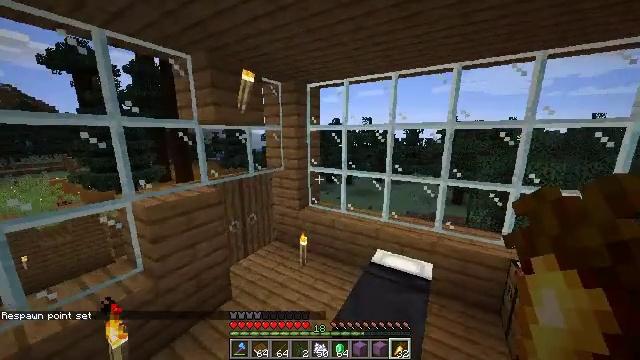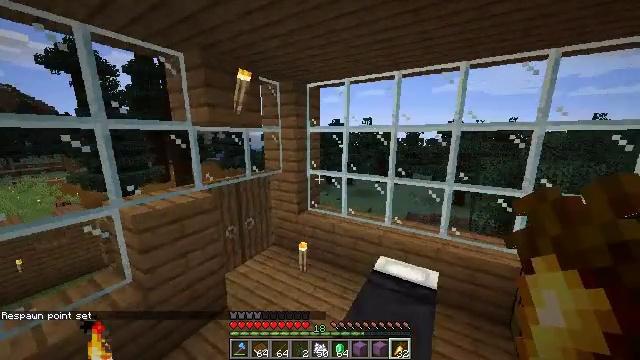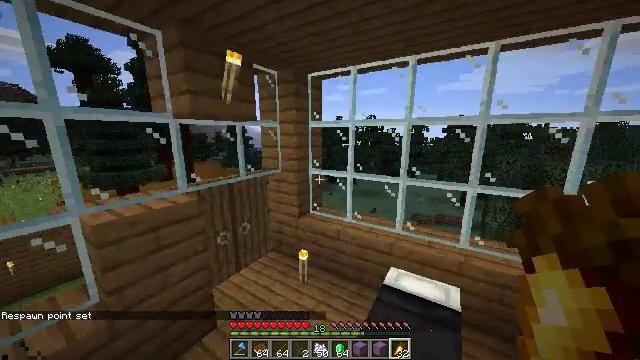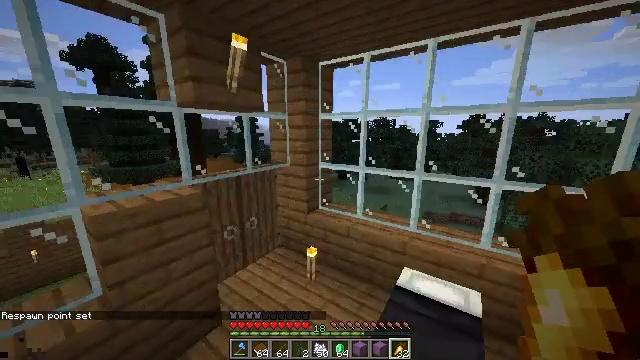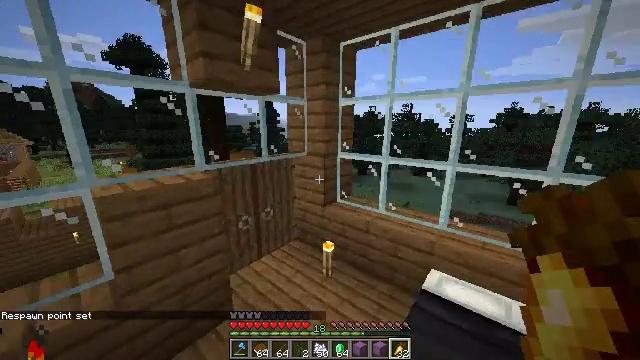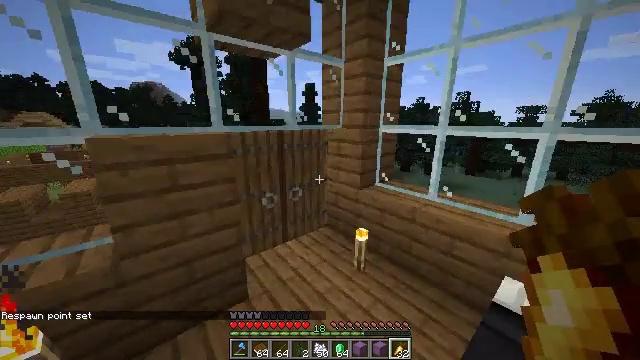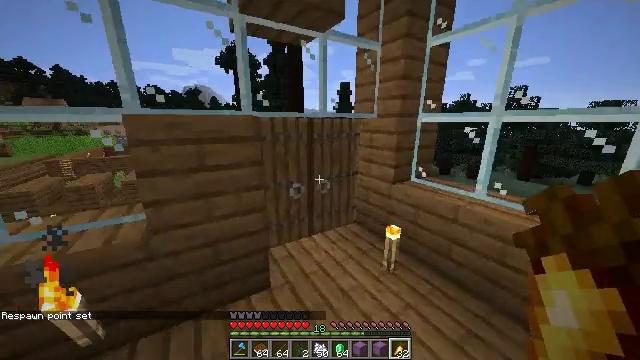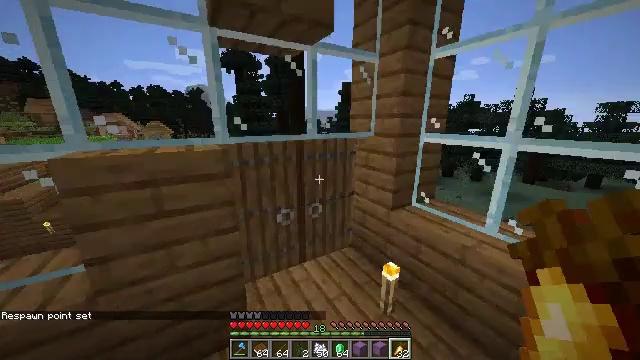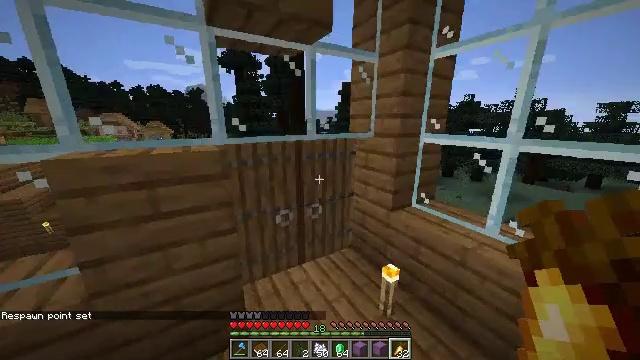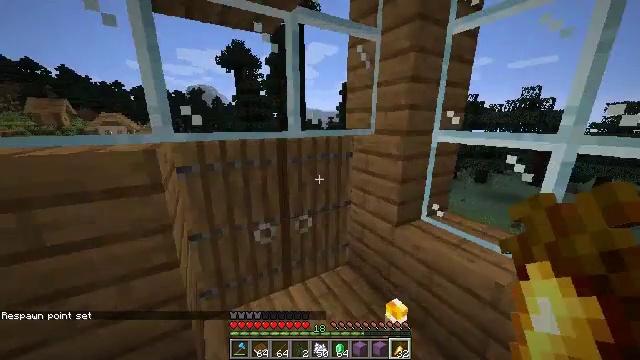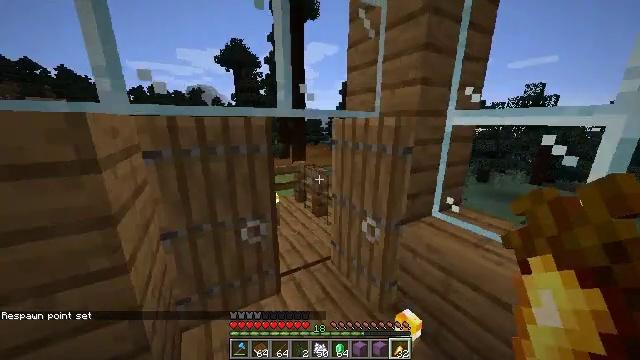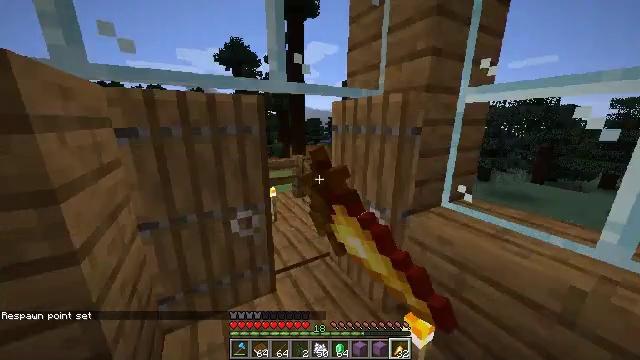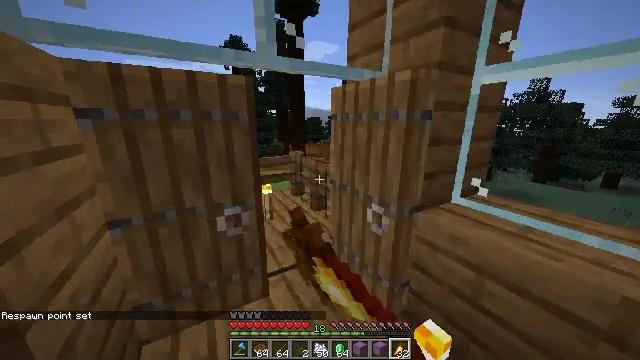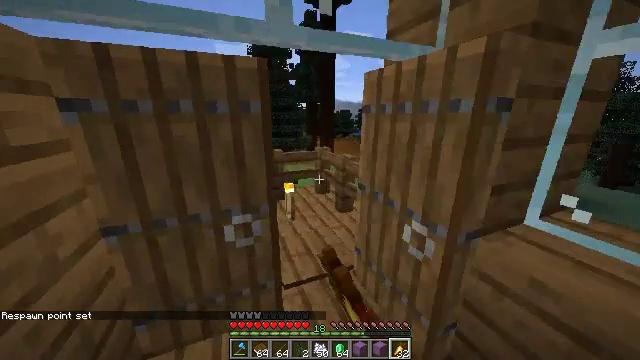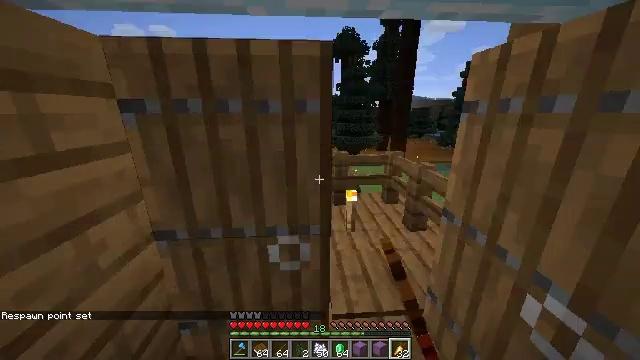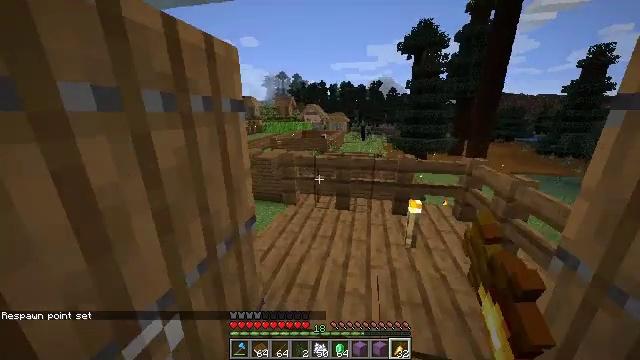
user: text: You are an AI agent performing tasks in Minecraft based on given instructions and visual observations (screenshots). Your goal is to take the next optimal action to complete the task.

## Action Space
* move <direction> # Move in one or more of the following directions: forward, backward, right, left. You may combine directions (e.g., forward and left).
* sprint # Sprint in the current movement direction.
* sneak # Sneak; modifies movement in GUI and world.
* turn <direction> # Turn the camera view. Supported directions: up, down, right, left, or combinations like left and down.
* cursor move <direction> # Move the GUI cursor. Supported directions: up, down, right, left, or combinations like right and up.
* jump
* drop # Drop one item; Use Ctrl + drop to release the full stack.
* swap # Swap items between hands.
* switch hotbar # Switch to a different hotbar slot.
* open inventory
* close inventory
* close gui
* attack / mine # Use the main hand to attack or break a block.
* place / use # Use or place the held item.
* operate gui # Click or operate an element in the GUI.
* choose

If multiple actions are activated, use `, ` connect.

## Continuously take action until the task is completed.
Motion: motion action
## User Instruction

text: Craft a pair of diamond leggings using diamonds.
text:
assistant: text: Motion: move forward, sprint
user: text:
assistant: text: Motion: move forward, sprint
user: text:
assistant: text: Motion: move forward, sprint, turn left
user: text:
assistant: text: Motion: move forward, sprint, turn left and down
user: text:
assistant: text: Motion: move forward, sprint, turn left and down
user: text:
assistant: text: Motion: move forward, sprint, turn left
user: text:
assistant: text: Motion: move forward, sprint
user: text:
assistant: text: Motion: move forward, sprint
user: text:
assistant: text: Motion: move forward, sprint
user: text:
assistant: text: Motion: move forward, sprint, use / place
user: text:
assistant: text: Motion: move forward, sprint, use / place
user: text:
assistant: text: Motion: move forward, sprint
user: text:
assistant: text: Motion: move forward, sprint, turn left and down
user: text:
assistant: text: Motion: move forward, sprint, turn left
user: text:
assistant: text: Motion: move forward, sprint, turn left, use / place
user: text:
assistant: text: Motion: move forward, sprint, turn left, use / place
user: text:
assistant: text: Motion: move forward, sprint, use / place
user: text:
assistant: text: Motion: move forward and move right, sprint, turn left, use / place
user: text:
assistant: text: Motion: move forward and move right, sprint, turn left
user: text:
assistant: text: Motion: move forward and move right, sprint, turn left
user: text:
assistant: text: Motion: move forward and move right, sprint, turn left
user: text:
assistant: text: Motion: move forward, sprint, turn left
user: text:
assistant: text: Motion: move forward, sprint, turn left
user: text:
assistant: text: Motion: move forward, sprint, turn right and up
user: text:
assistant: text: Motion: move forward, sprint
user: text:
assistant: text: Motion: move forward, sprint
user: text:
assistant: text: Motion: move forward, sprint, turn up
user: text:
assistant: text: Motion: move forward, sprint, turn right and up
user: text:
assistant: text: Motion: move forward, sprint, turn up
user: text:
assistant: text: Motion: move forward, sprint, turn right